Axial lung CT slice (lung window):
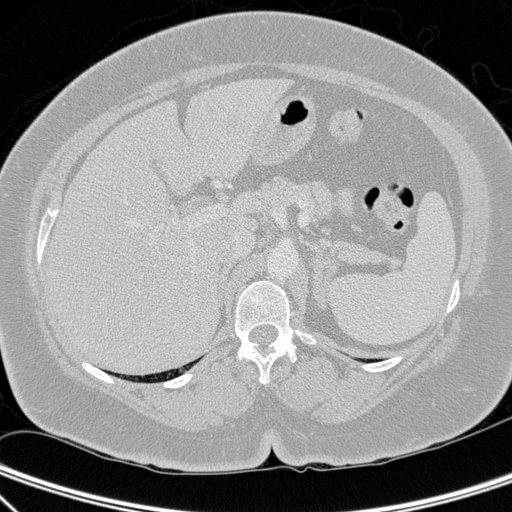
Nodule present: no